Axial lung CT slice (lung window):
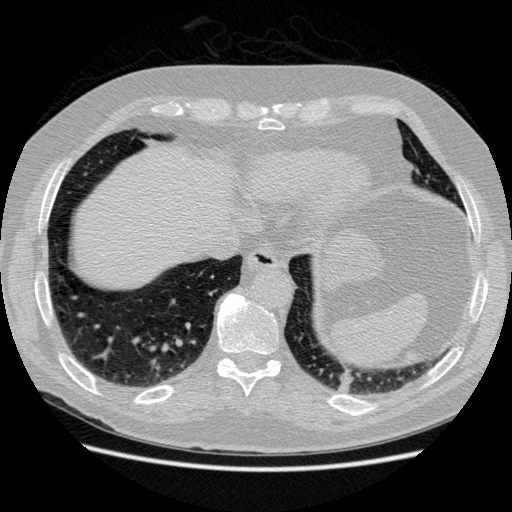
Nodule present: no